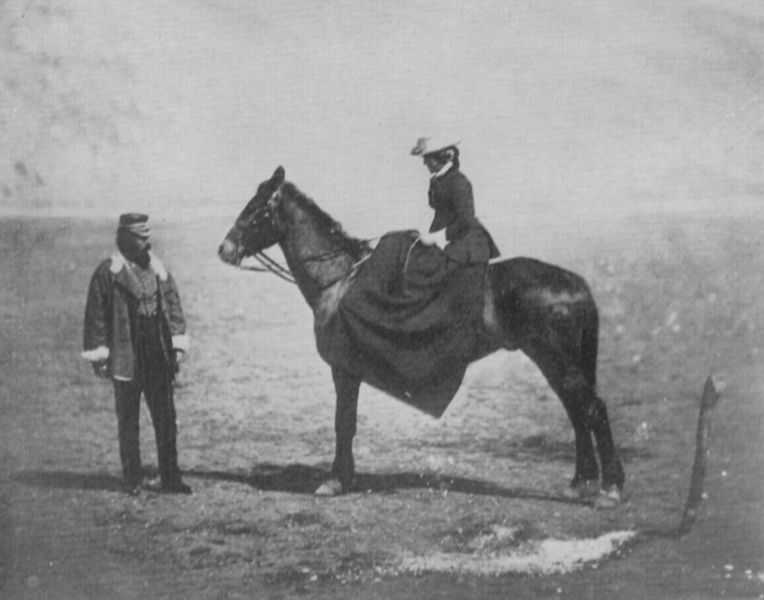
Titel: Hauptmann Henry Duberly und "die reitende Mrs. Duberly"
Künstler: Roger Fenton
Standort: USA
Institution: Sammlung Gernsheim
Schlagwörter: himmel, mann, schatten, wasser, weiß, landschaft, sand, see, sitzen, elegant, frau, grau, handschuhe, hut, kleid, licht, ohr, profil, schwarz, dame, gras, wiese, rock, anzug, bart, hemd, hose, jacke, kappe, mütze, schnurrbart, falten, kragen, pelz, stehen, ärmel, hände, ebene, ferne, horizont, morgen, weide, weite, schlank, haare, kostüm, pferd, reiter, stock, rappe, reiten, reiterin, ritt, sattel, zaumzeug, zügel, strand, russland, monochrom, luft, zopf, glänzend, revers, pfosten, foto, fotografie, photographie, diesig, pfahl, schwarz weiß, polizist, soldat, stand, damensattel, damensitz, trense, photo, pelzkragen, nüstern, reitkleid, russe, fotographie, gaul, aufnahme, pferdeschwanz, russisch, sissi, rittlings, lederjacke, freu, faltenwurd, silhoutte, stillstand, reitköstüm, reitlehrer